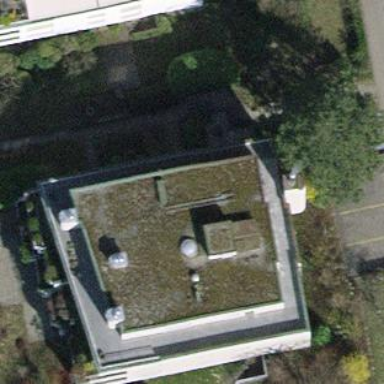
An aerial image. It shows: Flat roof forming part of building.